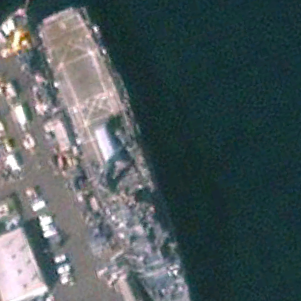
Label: combat